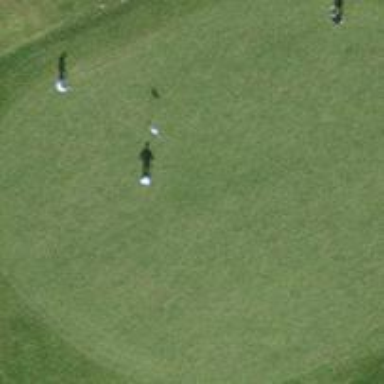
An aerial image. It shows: Golf green.